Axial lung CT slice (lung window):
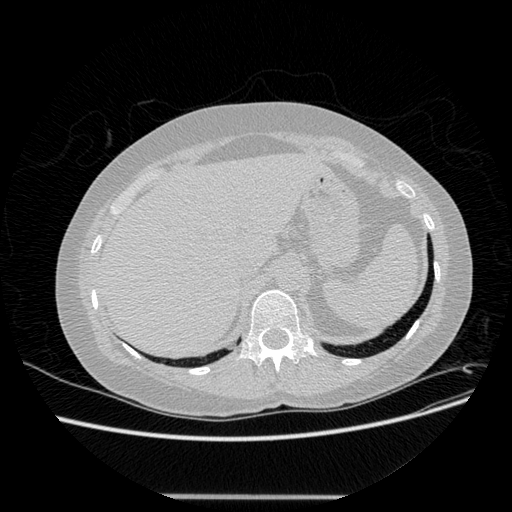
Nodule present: no